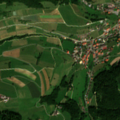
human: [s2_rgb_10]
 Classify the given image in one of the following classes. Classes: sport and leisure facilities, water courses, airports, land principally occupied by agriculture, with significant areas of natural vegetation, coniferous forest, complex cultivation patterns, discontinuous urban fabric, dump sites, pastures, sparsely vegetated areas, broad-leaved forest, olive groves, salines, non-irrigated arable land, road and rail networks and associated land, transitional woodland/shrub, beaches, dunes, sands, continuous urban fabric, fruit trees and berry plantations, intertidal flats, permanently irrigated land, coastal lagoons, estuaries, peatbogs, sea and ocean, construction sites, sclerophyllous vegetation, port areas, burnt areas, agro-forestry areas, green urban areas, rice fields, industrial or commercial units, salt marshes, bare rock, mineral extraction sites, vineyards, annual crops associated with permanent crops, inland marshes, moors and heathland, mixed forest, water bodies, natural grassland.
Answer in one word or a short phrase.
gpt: discontinuous urban fabric, non-irrigated arable land, broad-leaved forest, mixed forest